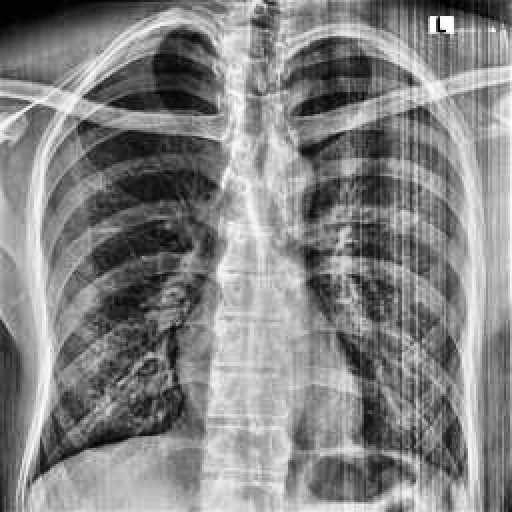
Finding: NORMAL